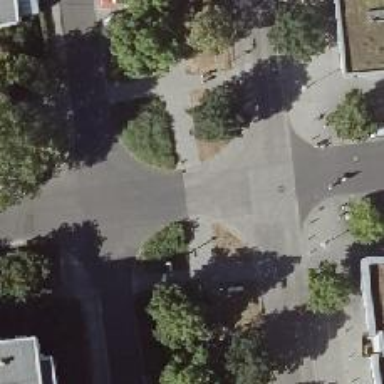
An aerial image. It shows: Unmarked crossing on the road.